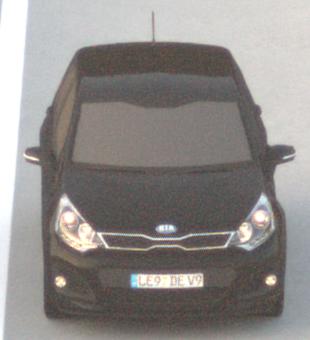
Make: KIA
Model: Rio 1.2
Detailed model: Rio (UB)
Model produced from: 2011/09
Model produced until: 2015/01
Doors: 3
Color: black
Road condition: dry road
Daytime: sunrise or sunset
Contrast: low contrast